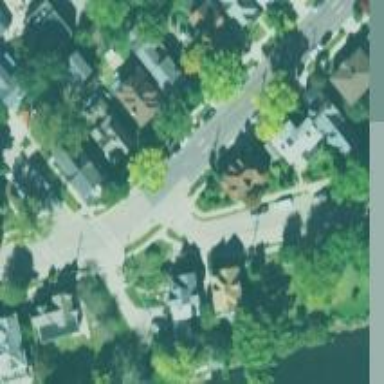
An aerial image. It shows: Residential road with separate sidewalk.